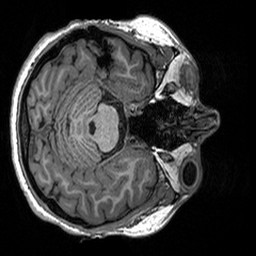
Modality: T1w
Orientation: axial
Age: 27
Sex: female
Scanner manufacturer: siemens
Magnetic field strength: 3 T
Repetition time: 2.3 s
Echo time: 0.00298 s